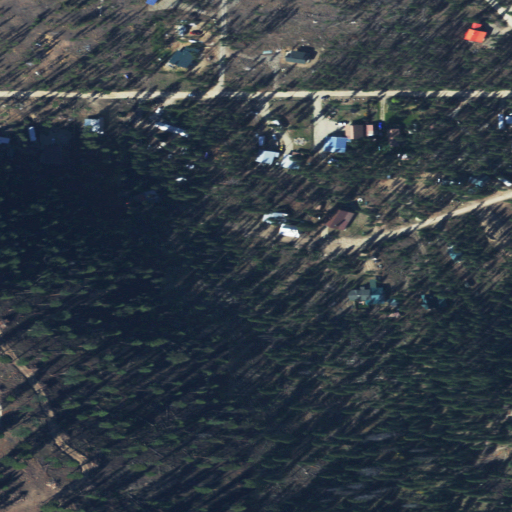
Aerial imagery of valley in Montana named Echo Gulch containing evergreen forest, open development, grassland, shrub, deciduous forest, and low intensity development